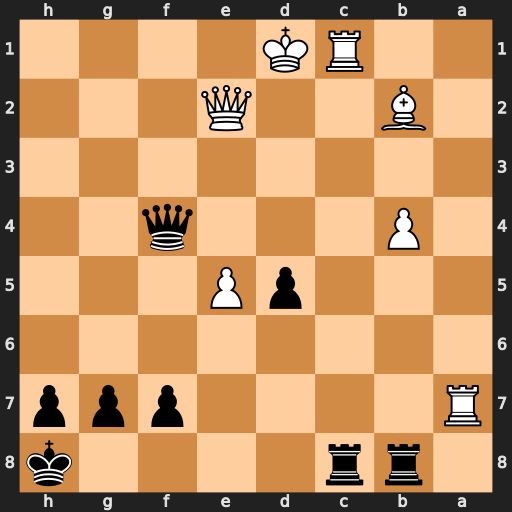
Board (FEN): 1rr4k/R4ppp/8/3pP3/1P3q2/8/1B2Q3/2RK4
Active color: b
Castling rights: -
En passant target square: -
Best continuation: Rxc1+ Bxc1 Qd4+